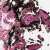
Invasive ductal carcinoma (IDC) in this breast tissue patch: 0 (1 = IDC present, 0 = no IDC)